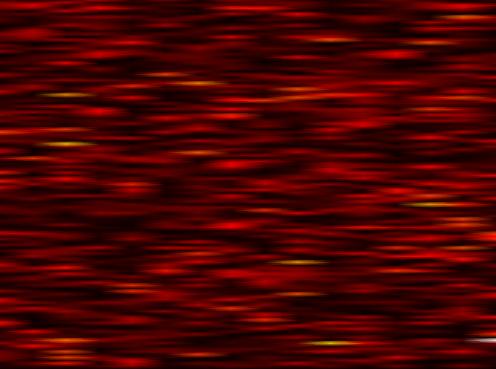
Label: OFDM